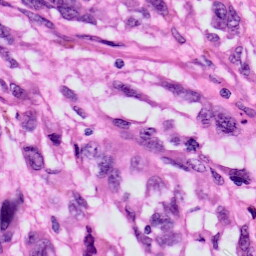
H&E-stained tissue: Skin